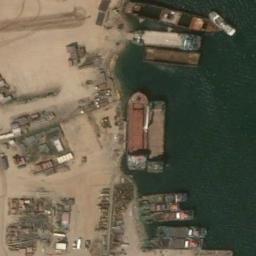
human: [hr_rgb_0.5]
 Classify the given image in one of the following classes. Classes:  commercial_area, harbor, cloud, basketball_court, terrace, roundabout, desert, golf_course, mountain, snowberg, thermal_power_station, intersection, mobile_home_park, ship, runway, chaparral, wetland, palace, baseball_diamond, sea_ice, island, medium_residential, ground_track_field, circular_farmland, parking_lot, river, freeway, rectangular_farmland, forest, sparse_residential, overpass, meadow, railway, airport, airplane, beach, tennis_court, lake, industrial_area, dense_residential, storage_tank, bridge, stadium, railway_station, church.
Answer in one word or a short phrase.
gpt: ship